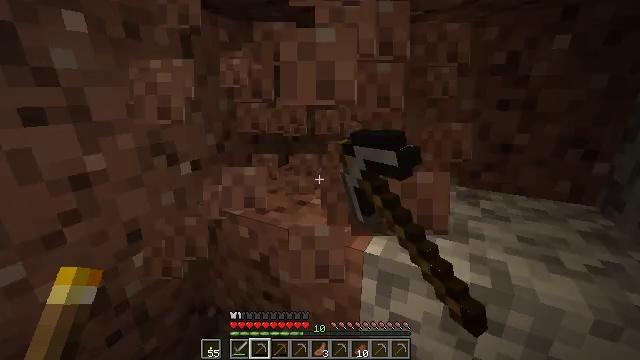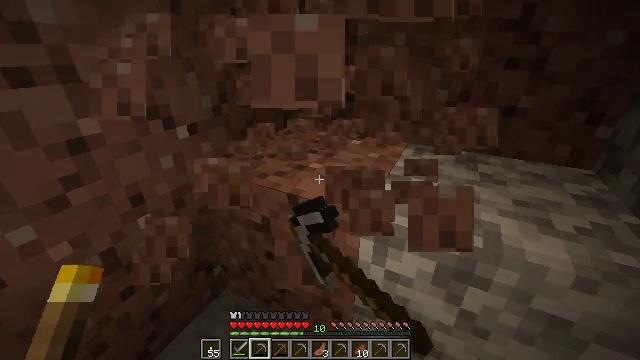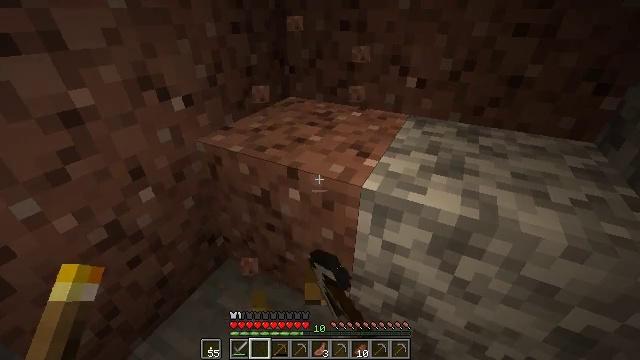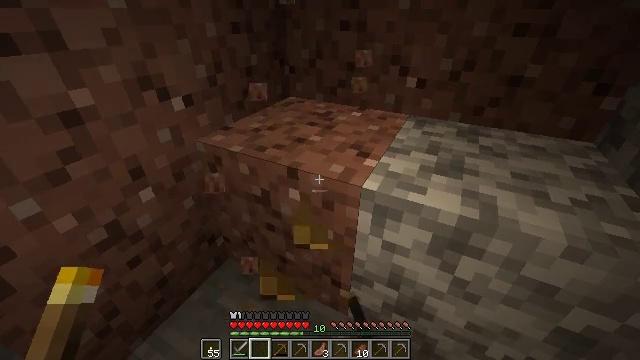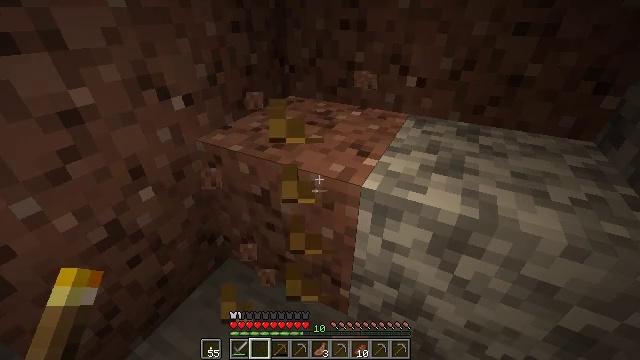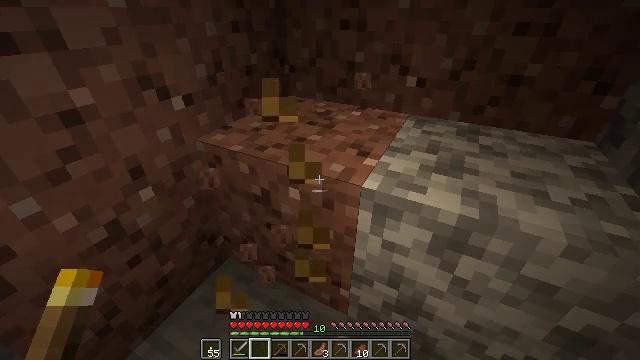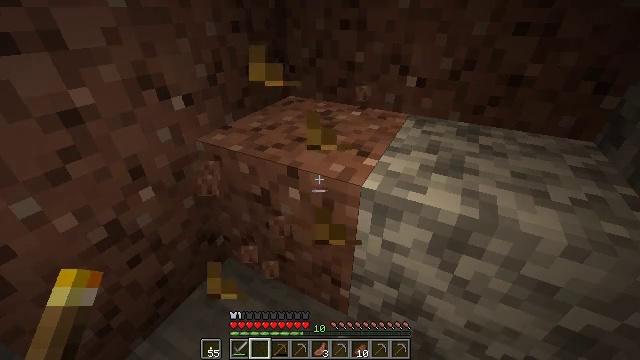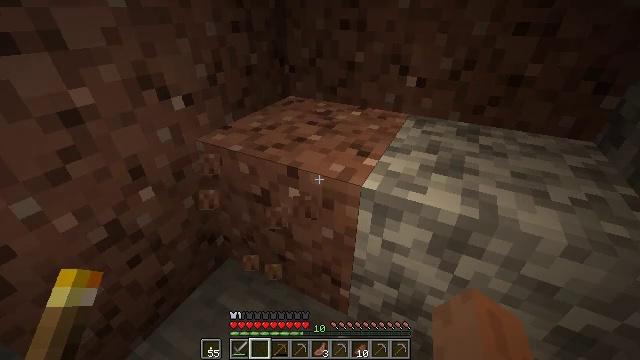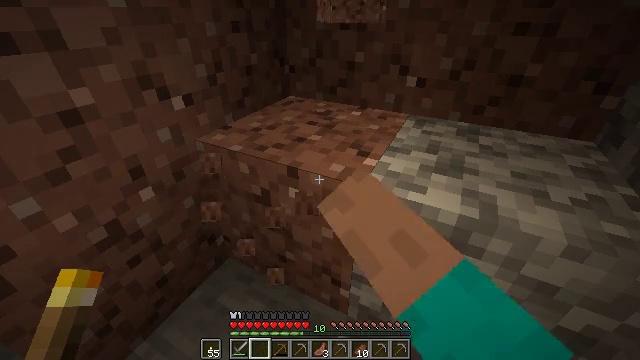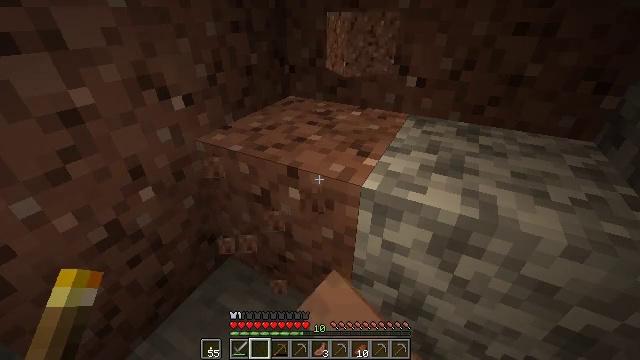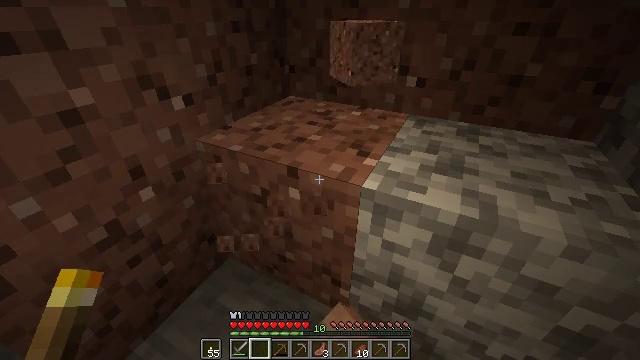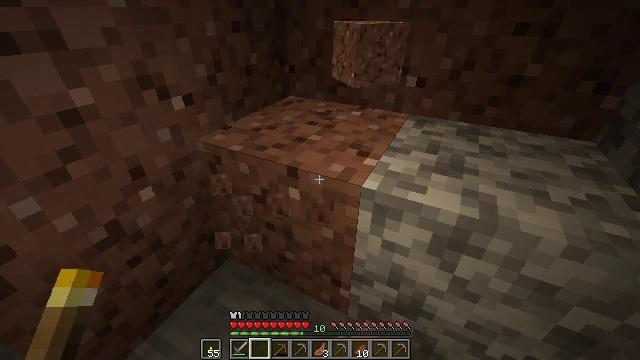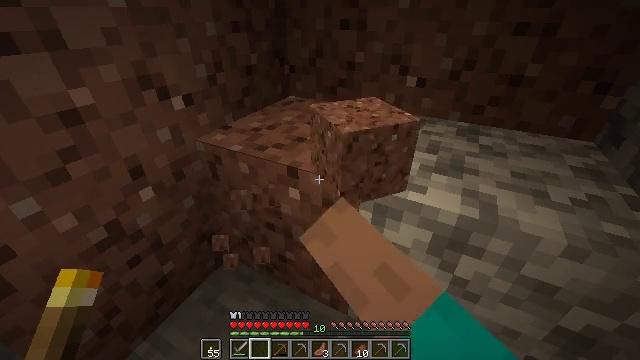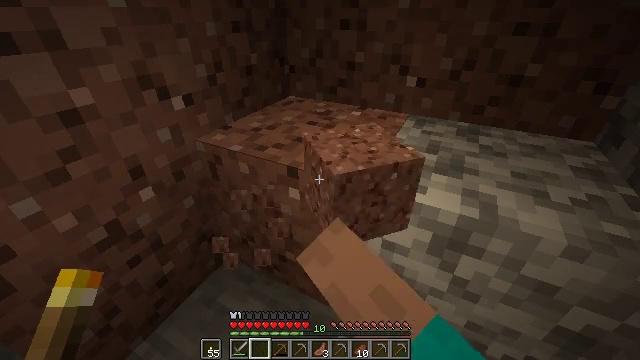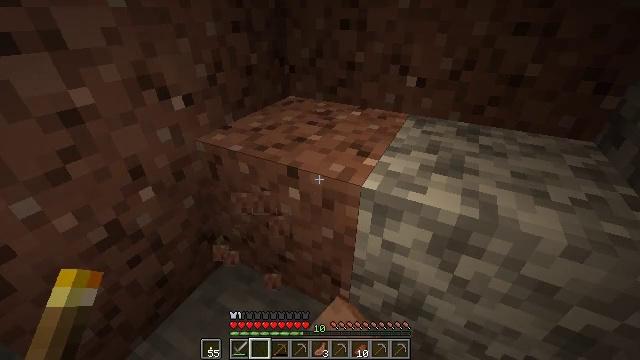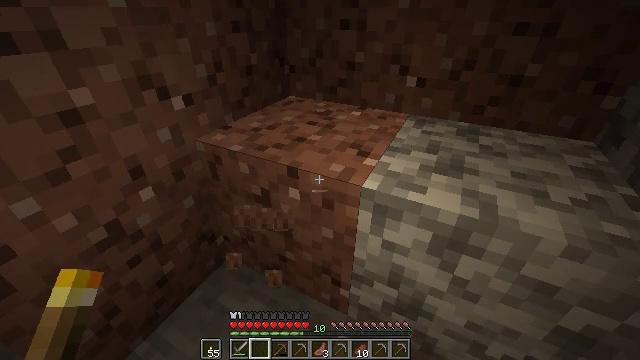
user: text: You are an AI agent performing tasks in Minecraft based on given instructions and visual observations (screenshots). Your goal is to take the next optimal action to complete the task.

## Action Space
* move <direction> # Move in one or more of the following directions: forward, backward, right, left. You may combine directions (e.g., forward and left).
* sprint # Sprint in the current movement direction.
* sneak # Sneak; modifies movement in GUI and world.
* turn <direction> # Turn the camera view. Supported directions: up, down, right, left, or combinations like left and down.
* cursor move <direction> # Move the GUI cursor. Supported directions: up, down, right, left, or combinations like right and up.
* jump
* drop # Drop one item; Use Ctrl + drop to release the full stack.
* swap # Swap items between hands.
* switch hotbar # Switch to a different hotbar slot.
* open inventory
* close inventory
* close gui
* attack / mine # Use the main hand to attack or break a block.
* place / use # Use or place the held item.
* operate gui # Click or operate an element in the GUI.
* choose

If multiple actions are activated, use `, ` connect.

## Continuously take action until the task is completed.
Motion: motion action
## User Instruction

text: Get granite from underground.
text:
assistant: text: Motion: turn down, attack / mine
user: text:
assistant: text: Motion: turn down, attack / mine
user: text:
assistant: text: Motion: attack / mine
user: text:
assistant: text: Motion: attack / mine
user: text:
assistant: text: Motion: attack / mine
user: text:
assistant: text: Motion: attack / mine
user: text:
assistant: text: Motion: attack / mine
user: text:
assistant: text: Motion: attack / mine
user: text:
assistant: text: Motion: attack / mine
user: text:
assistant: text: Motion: attack / mine
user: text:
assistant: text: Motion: attack / mine
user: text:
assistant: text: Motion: attack / mine
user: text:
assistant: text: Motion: attack / mine
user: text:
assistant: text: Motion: attack / mine
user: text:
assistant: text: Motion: no_op
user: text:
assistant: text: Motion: no_op
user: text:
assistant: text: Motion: no_op
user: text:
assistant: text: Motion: no_op
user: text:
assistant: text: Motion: no_op
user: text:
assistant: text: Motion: turn right
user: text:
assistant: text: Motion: turn right
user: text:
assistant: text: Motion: no_op
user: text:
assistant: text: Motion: no_op
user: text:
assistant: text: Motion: no_op
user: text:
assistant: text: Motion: no_op
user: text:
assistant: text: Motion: no_op
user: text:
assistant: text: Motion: no_op
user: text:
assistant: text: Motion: no_op
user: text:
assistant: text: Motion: no_op
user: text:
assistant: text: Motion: no_op